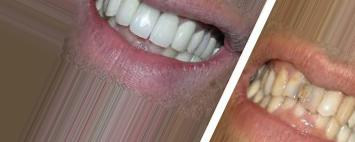
Condition: Tooth Discoloration